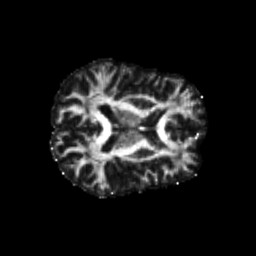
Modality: FA
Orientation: axial
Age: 30
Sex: female
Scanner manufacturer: siemens
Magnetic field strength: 3 T
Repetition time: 8.6 s
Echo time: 0.095 s